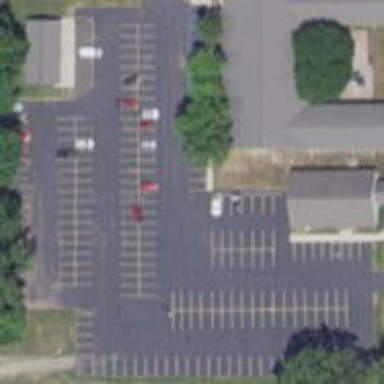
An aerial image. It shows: Parking area.